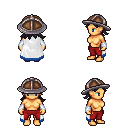
a pixel art fantasy rpg character, female body template, human, tanned skin, white trimmed cape, red pants, raven loose hair, chain helm, white cloth bracers, four views (front, back, left, right), 2x2 character sprite sheet, small pixel art, hard edges, no anti-aliasing